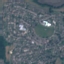
Land use / land cover: Residential